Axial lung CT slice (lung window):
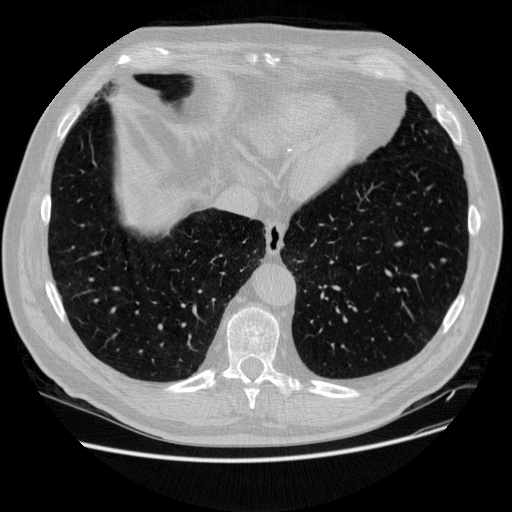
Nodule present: yes
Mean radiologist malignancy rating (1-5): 2